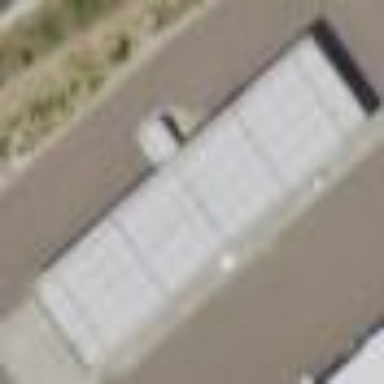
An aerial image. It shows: Fuel station.